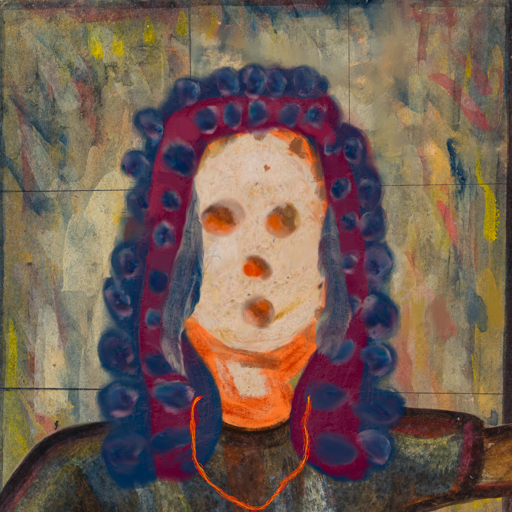
Background: GypsyMother, Head And Neck Front: Rupkatha, Face Front: Rupkatha, Bust: Mosgoul, Hair Front: Hill_Girl, Head Accessory: Blank, Second Necklace: Gypsy_Mother_2, Necklace: Blank, Baby: Blank